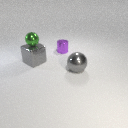
large gray metal sphere in front of large gray metal cube